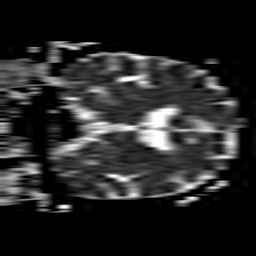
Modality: ADC
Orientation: coronal
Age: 74
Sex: male
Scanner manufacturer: philips
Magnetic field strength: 1.5 T
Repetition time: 3.403 s
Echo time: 0.06922 s